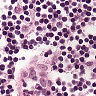
Metastatic tissue present: no